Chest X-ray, PA view. Patient: 22 years old, sex F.
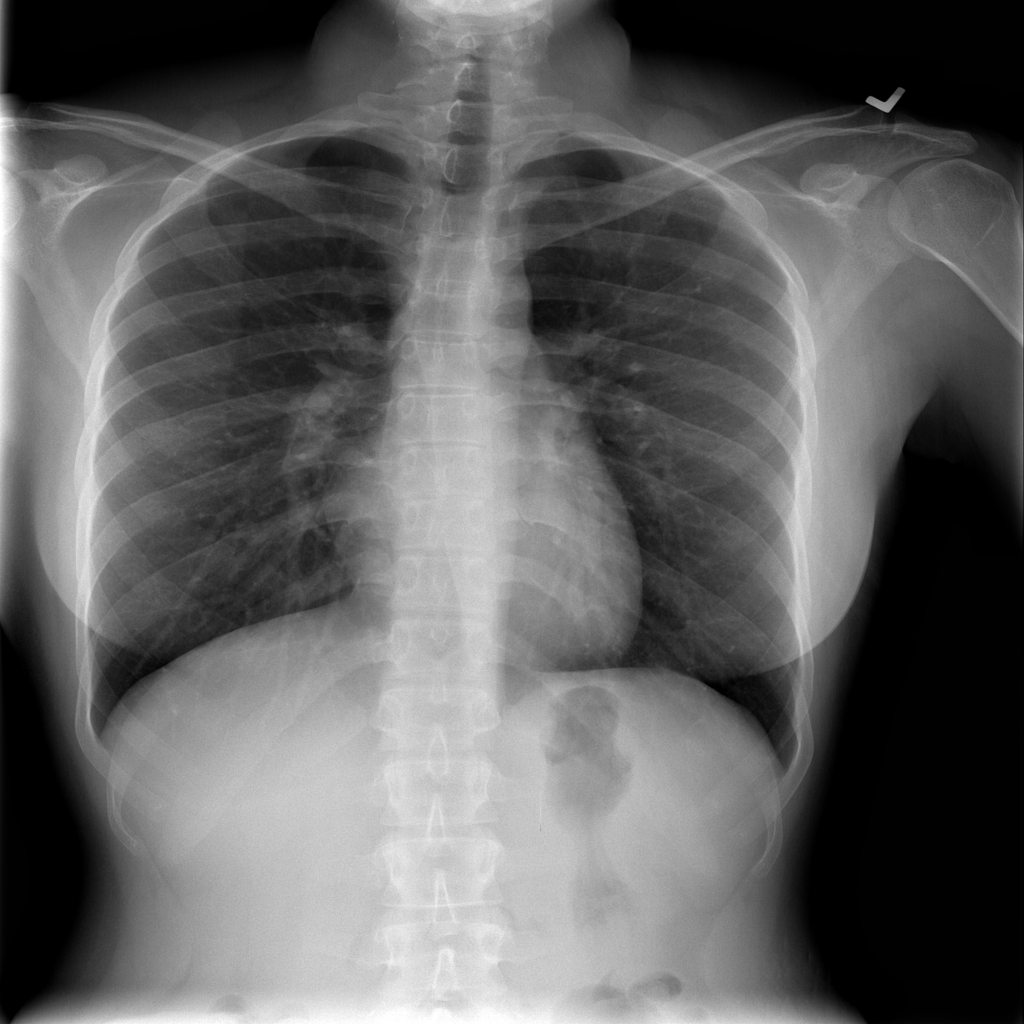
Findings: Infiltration